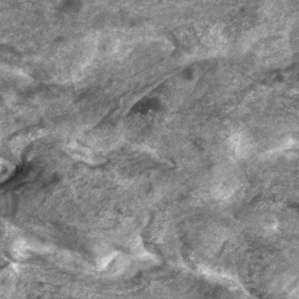
Label: non_frost